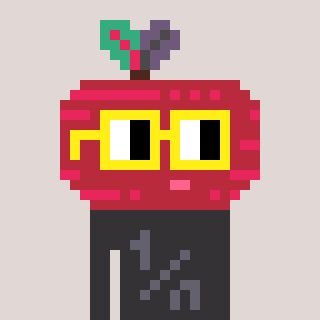
a pixel art character with square yellow glasses, a beet-shaped head and a grayscale-colored body on a warm background